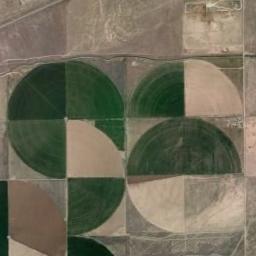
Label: circular_farmland